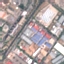
Land use / land cover: Industrial